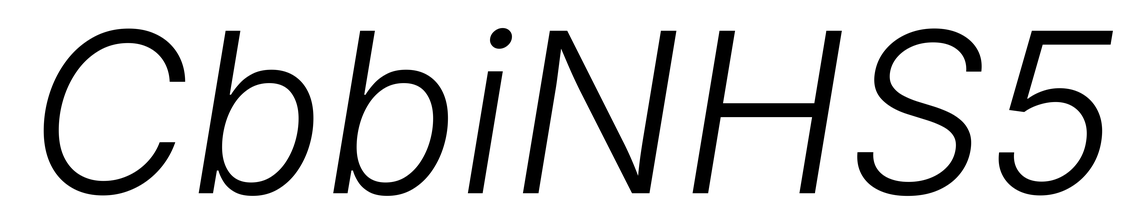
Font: Inter-Italic_Light_Italic